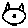
Label: cat